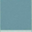
Piece: xx